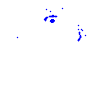
Particle: proton